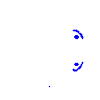
Particle: kaon